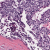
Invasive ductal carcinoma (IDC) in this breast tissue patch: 0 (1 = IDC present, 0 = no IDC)